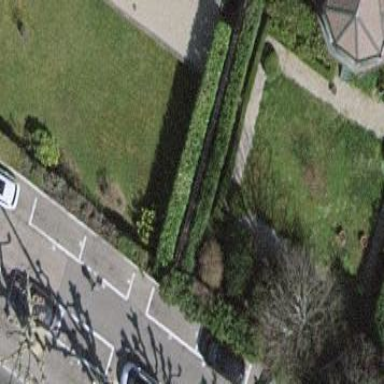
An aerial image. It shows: Garden area designated for leisure land.